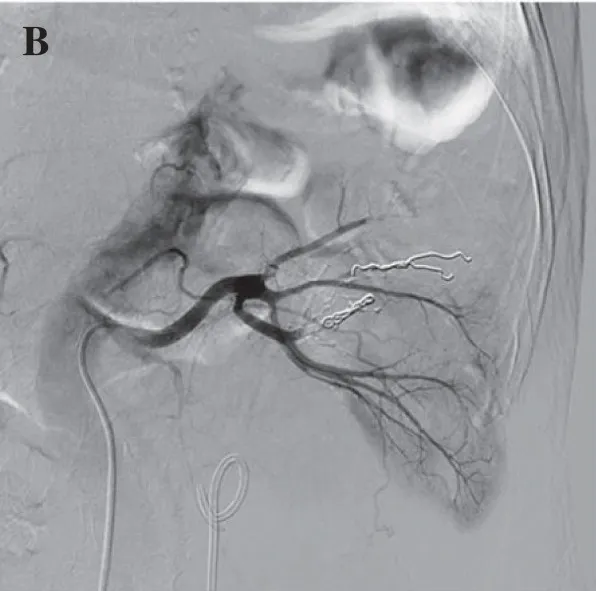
Selective renal angiography. Catheter embolization using metallic coils was successfully performed (B).
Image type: radiology (x_ray)